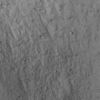
Label: not_dusty